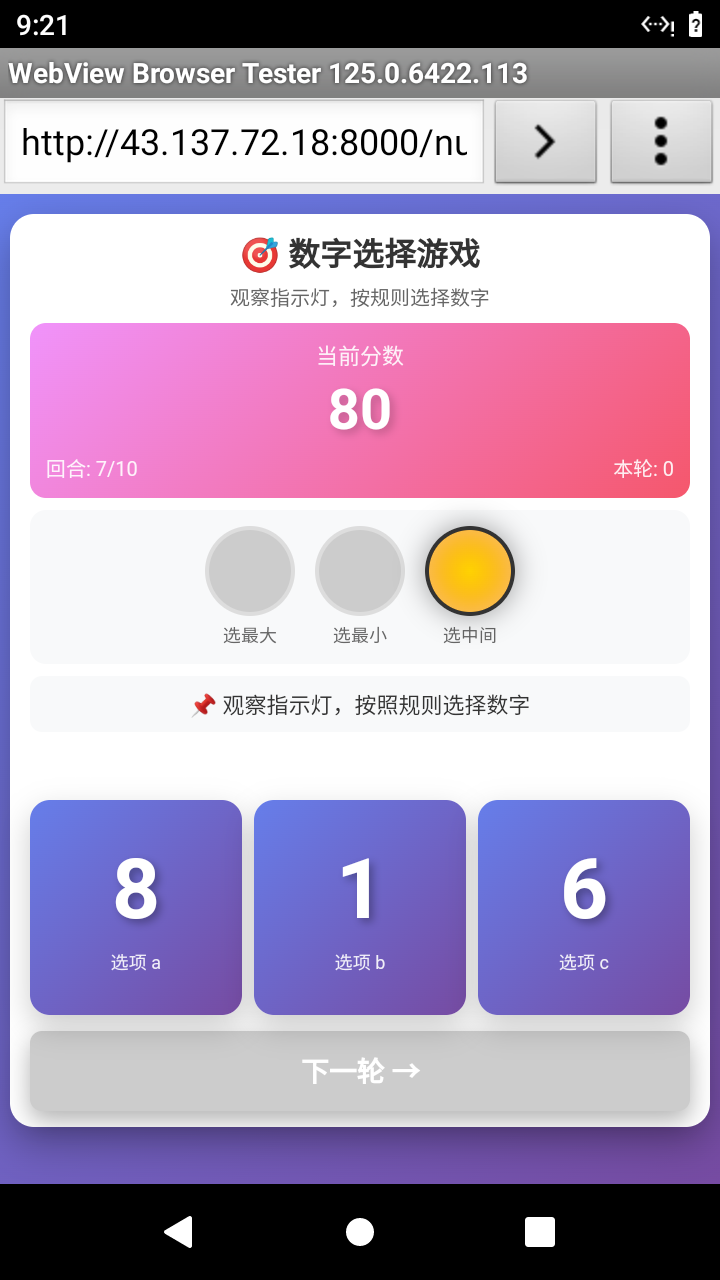

Select the correct number based on the traffic light color.
Answer: 2